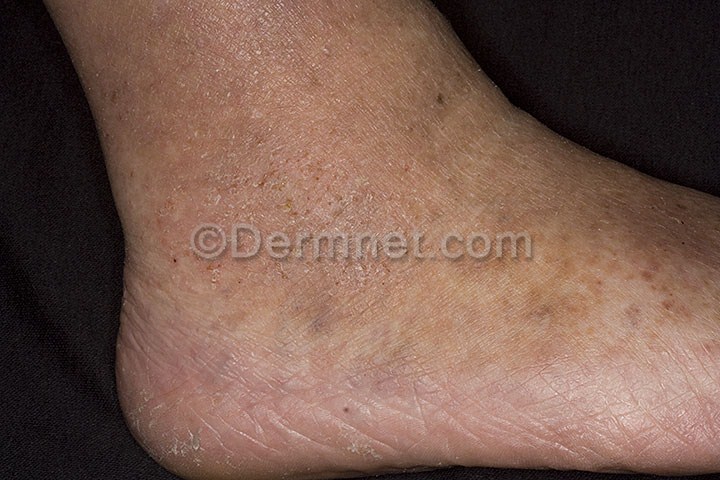
Disease: Eczema Photos